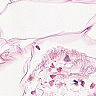
Metastatic tissue present: no